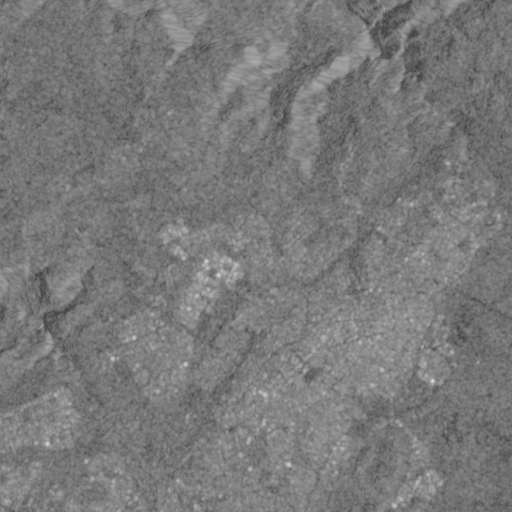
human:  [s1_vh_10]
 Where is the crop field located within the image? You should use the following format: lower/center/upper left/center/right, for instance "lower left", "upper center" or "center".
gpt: The crop field is located in the upper right of the image.
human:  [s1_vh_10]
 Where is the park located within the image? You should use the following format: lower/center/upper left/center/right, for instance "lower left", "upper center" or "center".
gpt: The park is located in the lower center of the image.
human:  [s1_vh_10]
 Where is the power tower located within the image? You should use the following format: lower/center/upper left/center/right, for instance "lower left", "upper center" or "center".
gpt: The power tower is located in the lower right of the image.
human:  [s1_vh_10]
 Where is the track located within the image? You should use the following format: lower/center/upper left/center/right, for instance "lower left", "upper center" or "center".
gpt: The track is located in the lower right of the image.
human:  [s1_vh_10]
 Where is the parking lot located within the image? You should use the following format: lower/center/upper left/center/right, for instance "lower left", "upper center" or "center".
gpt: There is no parking lot in the image.

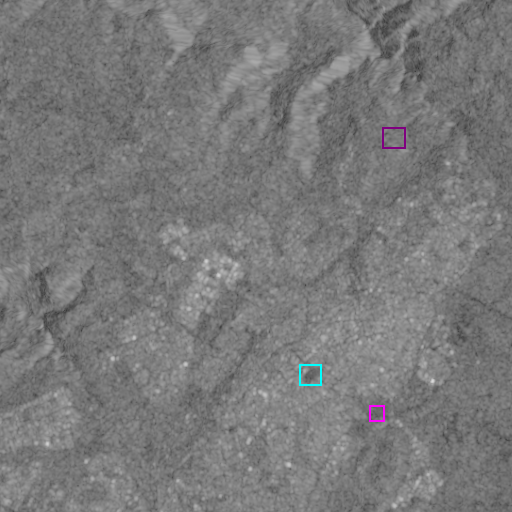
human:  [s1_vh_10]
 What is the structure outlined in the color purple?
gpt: The structure outlined in purple is a crop field.
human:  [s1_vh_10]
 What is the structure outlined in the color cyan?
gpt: The structure outlined in cyan is a park.
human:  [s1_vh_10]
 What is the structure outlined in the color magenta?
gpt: The structure outlined in magenta is a track.
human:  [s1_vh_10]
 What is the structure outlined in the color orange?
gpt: There is no orange outline.